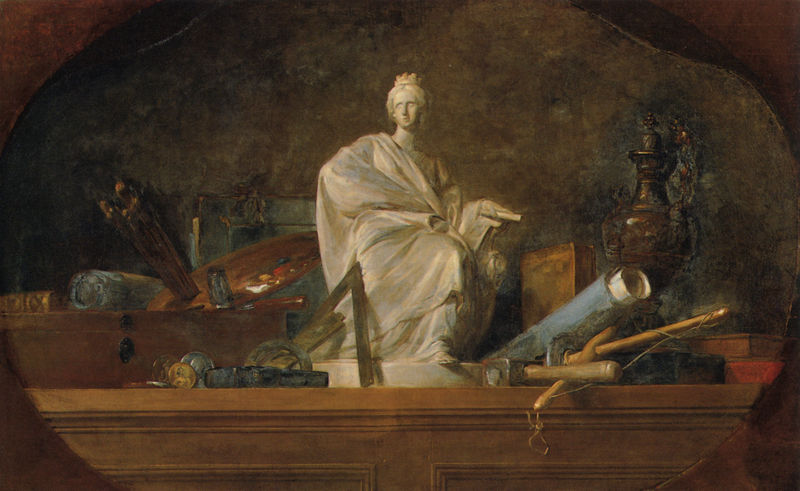
Titel: Les attributs des arts, Die Attribute der Künste
Künstler: Jean-Baptiste Siméon Chardin
Standort: Paris
Institution: Musée du Louvre
Schlagwörter: blau, blätter, gemälde, hand, schatten, umhang, weiß, dreieck, gelb, grün, ocker, sitzen, ausschnitt, braun, frau, grau, haar, hintergrund, holz, kleid, licht, marmor, mitte, schwarz, tisch, dame, rot, tuch, beige, malerei, flasche, regal, architektur, bibel, falten, gesicht, rahmen, sockel, spitze, stein, öl, figur, gewand, gold, haare, schnur, sitzend, stoff, klassizismus, borte, diadem, krone, oval, rund, stock, chaos, kanne, krug, skulptur, statue, stilleben, stillleben, ton, vase, hellblau, schrift, bilderrahmen, bücher, kommode, papier, schrank, schreibtisch, armlehne, bogen, schachteln, stab, farben, farbe, rand, material, ölgemälde, erhaben, thron, detail, atelier, maler, muse, staffelei, metall, bildhauerei, faltenwurf, plastik, plinthe, zeigen, knöpfe, gestalt, griff, vanitas, nische, truhe, gefäß, messing, zinn, zinnkrug, antike, buch, porzellan, seil, geld, künstler, durcheinander, kiste, schachtel, chardin, allegorie, kunst, künste, malen, palette, pinsel, göttin, statuette, kasten, rolle, pergament, karaffe, utensilien, buchrücken, werkstatt, werkzeug, papierrolle, hammer, antik, toga, rollen, schnurr, griechenland, lichtquelle, schriftrolle, olympia, herrscherin, königin, armbrust, medaille, pokal, malkasten, gips, lineal, mittelfeld, verhüllt, minerva, geometrie, münze, unordnung, gegenstände, box, pallette, winkel, baukunst, zirkel, farbpalette, gerümpel, bildende, bildende künste, bildhauerwerkstatt, dinge, feuerzeug, fäustel, geodreieck, kareffe, königin der künste, lot, maaß, meneto mori, münzen, pallete, papyrus, patina, sextant, winkelmaß, messen, täfelung, holzkästchen, messinstrumente, winkelmesser, statuete, an, messinstrument, olymie, könihin, blättet